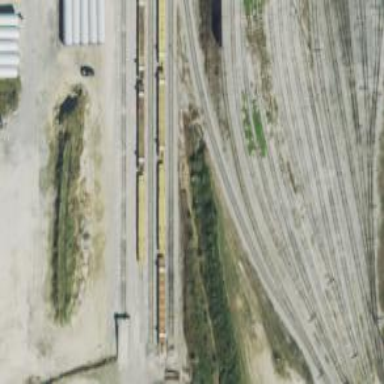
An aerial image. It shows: Railway yard used for servicing trains.